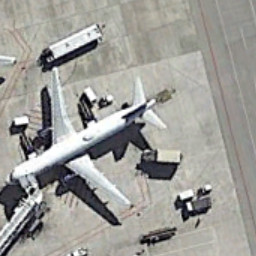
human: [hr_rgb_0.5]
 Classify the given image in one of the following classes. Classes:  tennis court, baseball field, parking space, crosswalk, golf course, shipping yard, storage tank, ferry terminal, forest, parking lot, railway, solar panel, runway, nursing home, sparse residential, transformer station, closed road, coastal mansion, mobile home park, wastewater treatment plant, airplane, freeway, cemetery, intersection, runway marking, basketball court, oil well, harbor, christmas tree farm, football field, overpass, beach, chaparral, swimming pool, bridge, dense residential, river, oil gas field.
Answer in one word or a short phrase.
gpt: airplane